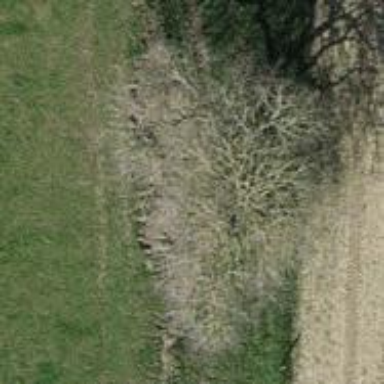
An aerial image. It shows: Broadleaved tree with lush foliage.